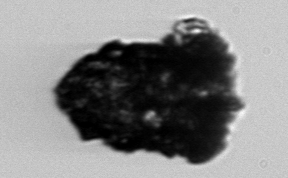
Label: Stenosemella_pacifica